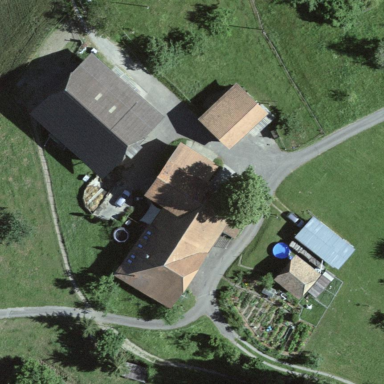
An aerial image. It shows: Farmyard area.